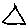
Label: triangle